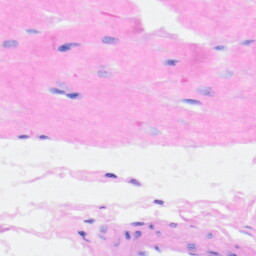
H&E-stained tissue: Heart